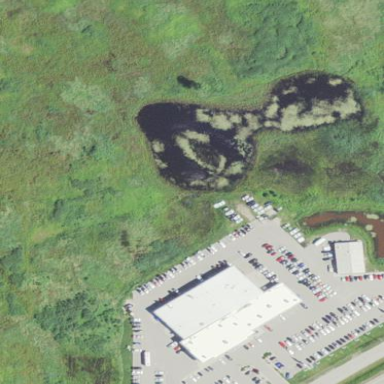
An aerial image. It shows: Marsh wetland.